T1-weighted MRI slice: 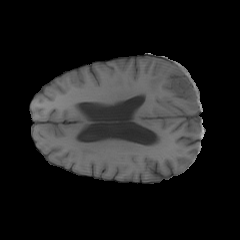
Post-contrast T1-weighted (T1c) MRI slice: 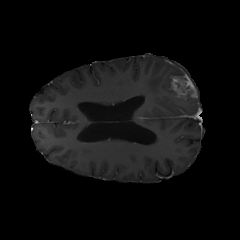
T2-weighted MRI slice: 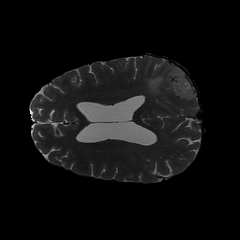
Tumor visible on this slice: yes